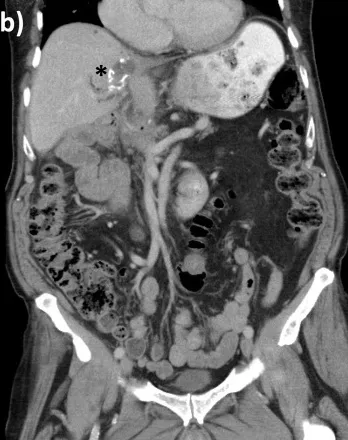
6 months after the liver surgery. Black arrow denotes a large infected hepatic cyst. Asterisk denotes the resection margin where radio-opaque stapling material can be visualised.
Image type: radiology (ct)